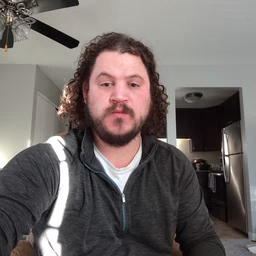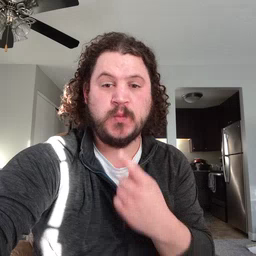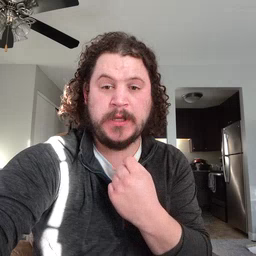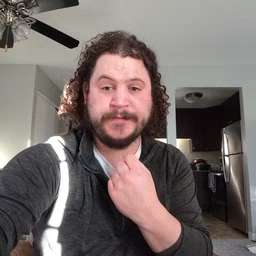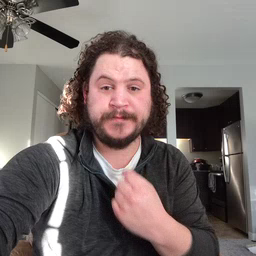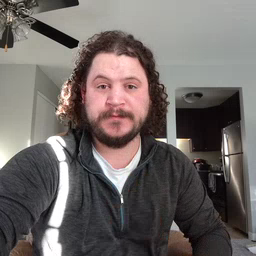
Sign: red